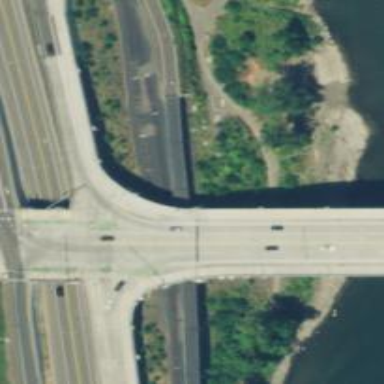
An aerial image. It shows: Primary highway crossing over bridge with arch structure.